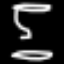
Label: hourglass